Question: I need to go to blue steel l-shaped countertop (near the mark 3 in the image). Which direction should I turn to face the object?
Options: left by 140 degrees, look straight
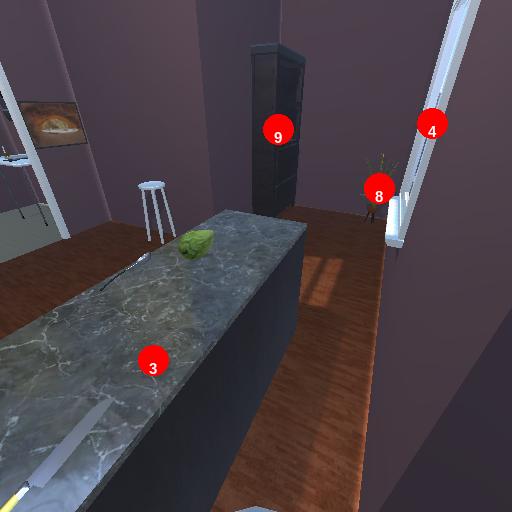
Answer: left by 140 degrees